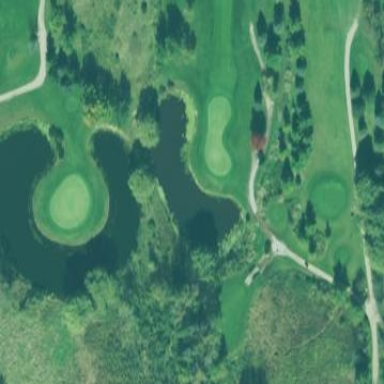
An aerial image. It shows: Water hazard on golf course.